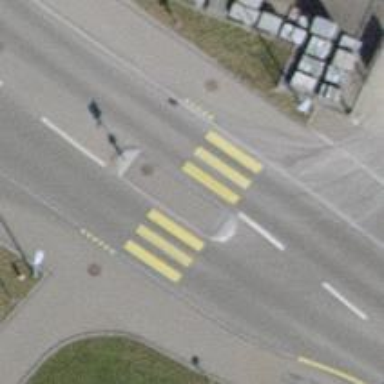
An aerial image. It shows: Uncontrolled zebra crossing with central island.